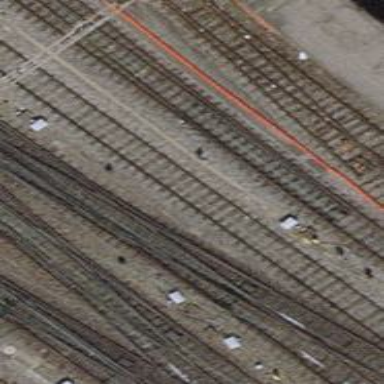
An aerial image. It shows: Railway switch.